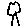
Label: tree